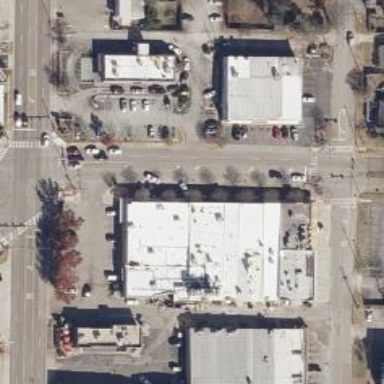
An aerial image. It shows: Pharmacy providing healthcare services.